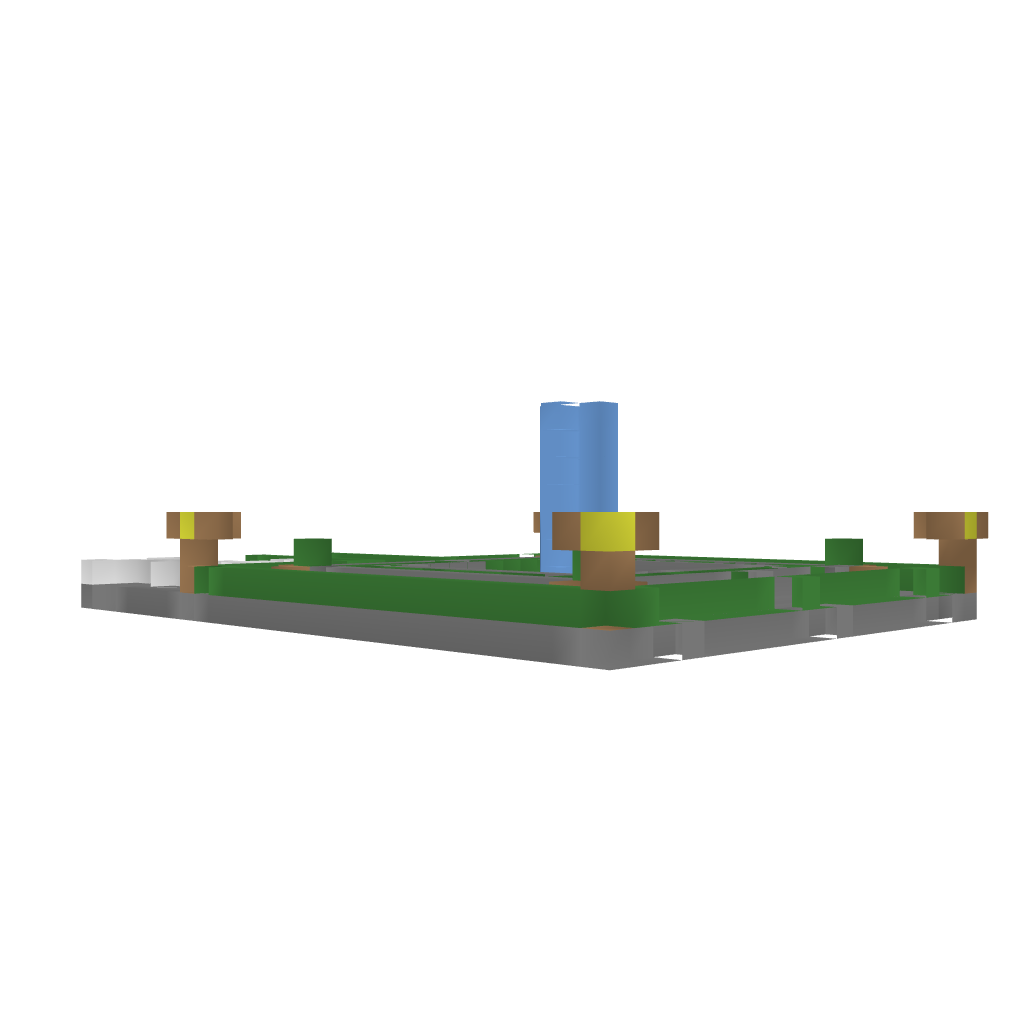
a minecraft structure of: Small Fountain bad low quality